Question: Hi I am trying to connect to mongoDB with Php7 using following code
'''
$connection = new MongoDB\Driver\Manager("mongodb://localhost:27017");
'''
but getting following error:
> [:error] [pid 6069] [client 127.0.0.1:35118] PHP Notice: Undefined property: MongoDB\Driver\Manager::$clients
Where '$clients' is the mongodb database I am trying to connect to. MongoDB extension is installed and included in Php.ini like this:
'''
extension=mongodb.so
'''
When connecting to clients database as follows
'''
$db = $connection->clients;
'''
I get this error:
> "Trying to get property of non-object"
phpinfo() is also showing driver installed as shown in the following screenshot
I am running apache2 server on localhost. Any idea what could be the problem??
EDIT: If I do 'var_dump($connection)' I get following:
> object(MongoDB\Driver\Manager)#1 (2) { ["uri"]=> string(25) "mongodb://localhost:27017" ["cluster"]=> array(0) { } }
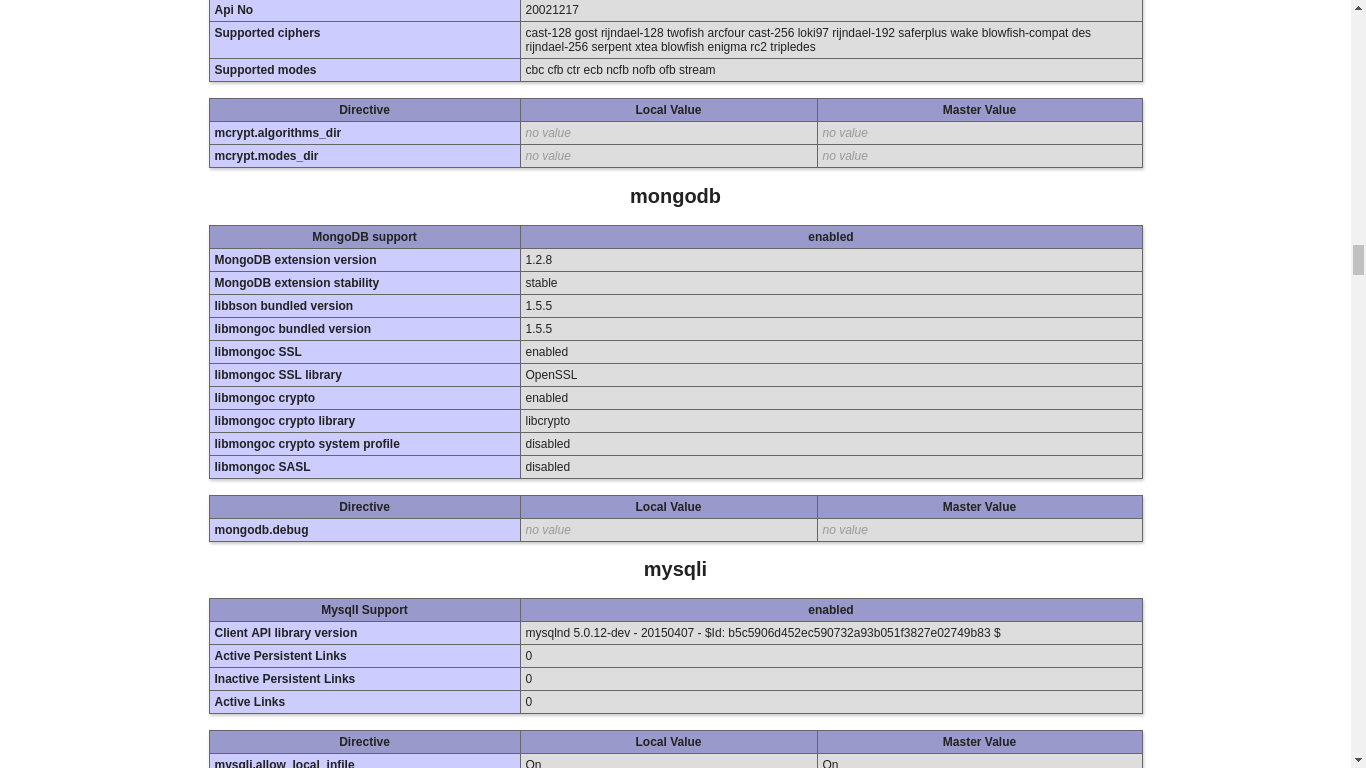
Answer: The right way to query using Manager api is below. It doesn't have access to the db object.
<URL>
Here is an example
'''
$connection = new MongoDB\Driver\Manager("mongodb://localhost:27017");
$id = new \MongoDB\BSON\ObjectId(SomeId);
$filter = ['_id' => $id];
$query = new MongoDB\Driver\Query($filter);
$cursor = $connection->executeQuery('DatabaseNameHere.CollectionNameHere', $query);
'''
Alternate way of query is to use Client api through composer loader.
Installation:
<URL>
Tutorials
<URL>